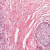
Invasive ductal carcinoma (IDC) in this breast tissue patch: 0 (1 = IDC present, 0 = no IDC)